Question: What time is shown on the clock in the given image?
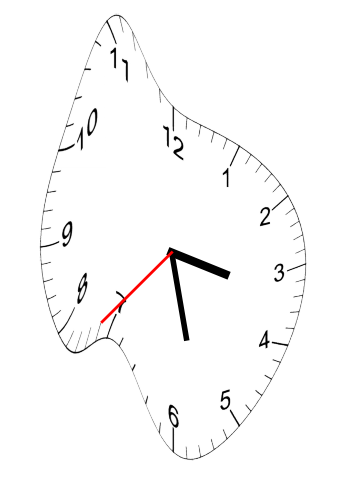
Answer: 03:27:37